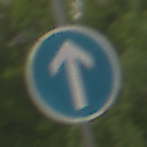
Verkehrszeichen: VorgeschriebeneFahrtrichtungGeradeaus
Umgebung: Outdoor, Nature
Tageszeit: MorningAfternoon
Wetter: Overcast
Licht: Natural
Jahreszeit: NotSpecified
Kontrast: LowContrast